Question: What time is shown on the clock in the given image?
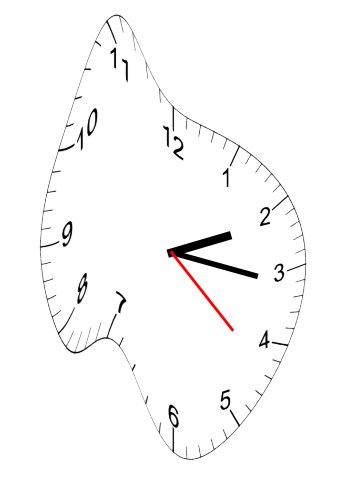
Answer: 02:16:22